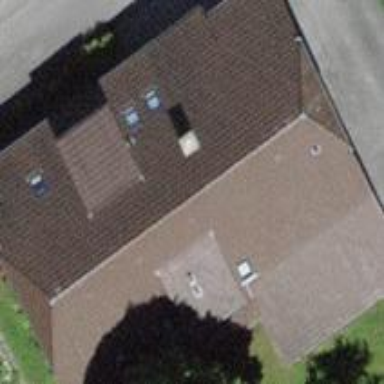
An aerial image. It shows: Residential building with half-hipped roof shape.